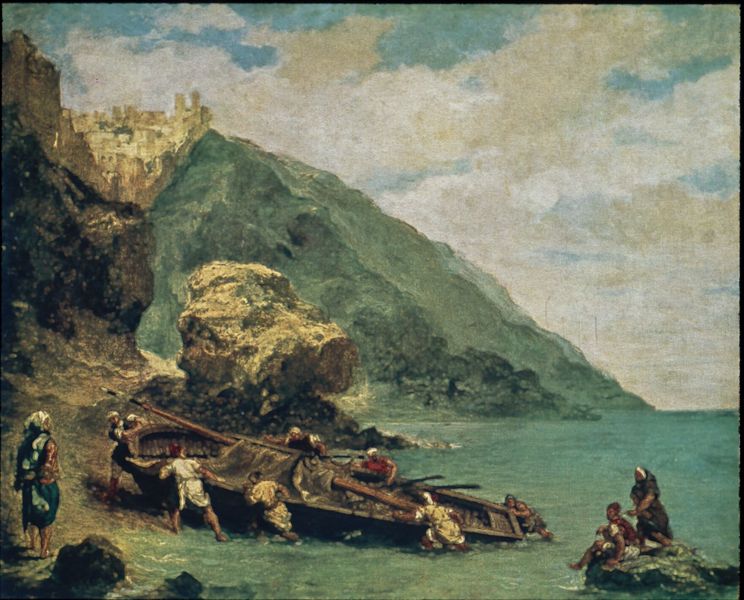
Titel: Paysage de Tanger au bord de la mer, Landschaft bei Tanger an der Meeresküste
Künstler: Eugène Delacroix
Standort: Minneapolis (Minnesota)
Institution: The Minneapolis Institute of Art
Schlagwörter: berg, blau, felsen, gemälde, himmel, meer, schatten, wasser, weiß, wolken, frauen, gelb, grün, kirchturm, landschaft, menschen, ocker, sand, see, sitzen, stadt, ufer, braun, frau, grau, hell, holz, licht, männer, schwarz, haus, hund, rot, weg, wolke, stein, steine, öl, erde, feld, horizont, häuser, natur, kirche, sonne, insel, land, gewand, gewänder, personen, wald, arbeit, bauern, boot, genre, kahn, paddel, pferd, ruder, turm, bewölkt, küste, schiff, segel, segelboot, sommer, strand, italien, ort, fischer, mast, netze, abhang, ernte, getreide, warm, weizen, berge, fels, gebirge, sonnenlicht, dorf, landung, schiffbruch, tau, blue, men, people, red, white, women, black, gray, green, painting, sitting, woman, yellow, holzboot, rudern, homme, brown, wooden, bucht, klippe, segler, burg, türme, sandstrand, festung, wood, cliff, cloud, clouds, man, rock, rocks, sky, boat, hill, hills, lake, landscape, mountain, ocean, sea, ship, shore, water, waves, horizon, houses, island, village, stadtmauer, ankunft, marine, coast, light, river, path, turban, castle, purple, romantisme, ciel, paysage, peinture, netz, beach, foam, rettung, sail, sailors, eau, town, ledge, city, day, human, rückkehr, delacroix, kliff, nachen, neapel, fischfang, landen, nuage, seeleute, felsenstadt, siedler, rocher, barke, fishermen, fishing, mer, einholen, herausziehen, work, schiffsbruch, barque, bateau, débarquement, castel, workers, schmuggler, ufe, boulder, falaise, rocky, côte, felsrand, rivages, stucco, landing, naufrage, heimfahrt, push, fortress, p, oars, explore, fisherman, exploration, fischerleute, boad, wreckage, haumans, reef, wallso, landingpushing, wwod, halage, beacht